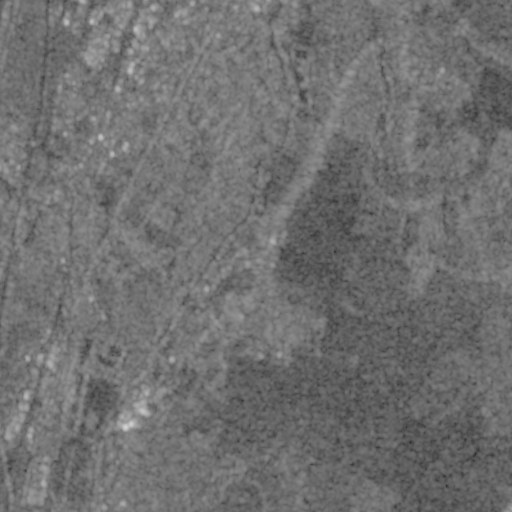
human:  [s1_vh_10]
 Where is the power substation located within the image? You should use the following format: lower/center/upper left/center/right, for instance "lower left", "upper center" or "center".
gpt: The power substation is located in the lower left of the image.
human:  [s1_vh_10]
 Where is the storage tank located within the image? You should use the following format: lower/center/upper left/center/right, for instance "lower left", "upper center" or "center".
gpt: The storage tank is located in the lower left of the image.
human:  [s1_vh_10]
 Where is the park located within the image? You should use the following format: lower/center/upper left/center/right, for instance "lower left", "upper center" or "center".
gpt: There is no park in the image.

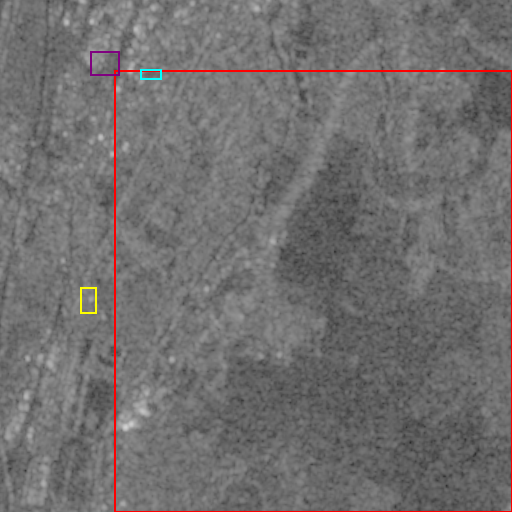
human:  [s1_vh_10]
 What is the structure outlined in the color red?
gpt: The structure outlined in red is a crop field.
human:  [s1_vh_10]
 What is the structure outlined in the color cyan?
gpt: The structure outlined in cyan is a park.
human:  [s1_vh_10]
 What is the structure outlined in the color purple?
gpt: The structure outlined in purple is a parking lot.
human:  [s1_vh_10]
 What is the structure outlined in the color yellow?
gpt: The structure outlined in yellow is a power substation.
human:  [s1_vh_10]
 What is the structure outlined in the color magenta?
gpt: There is no magenta outline.